Question:
How i can made TextBox like this in Windows Phone 8.1
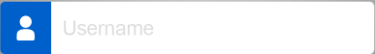
Answer: You can create a 'UserControl' that has an 'Image' and a 'TextBox' in it. You'd need to declare a 'string Text DependencyProperty' and a 'string ImageSource DependencyProperty' to data bind to. Your XAML would look like this:
'''
<Grid>
<Grid.ColumnDefinitions>
<ColumnDefinition Width="Auto" />
<ColumnDefinition />
</Grid.ColumnDefinitions>
<Image Source="{Binding ImageSource, RelativeSource={RelativeSource
AncestorType={x:Type YourPrefix:YourUserControl}}}" />
<TextBox Grid.Column="1" Text="{Binding Text, RelativeSource={RelativeSource
AncestorType={x:Type YourPrefix:YourUserControl}}}" />
</Grid>
'''
If you're not familiar with creating 'DependencyProperty's, then you can find out how to do it in the <URL> page on MSDN.